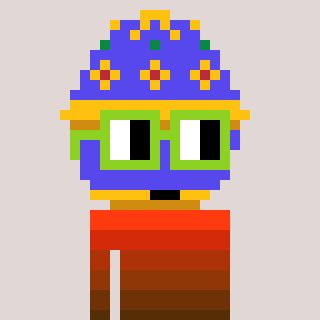
a pixel art character with square light green glasses, a faberge-shaped head and a gunk-colored body on a warm background